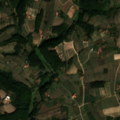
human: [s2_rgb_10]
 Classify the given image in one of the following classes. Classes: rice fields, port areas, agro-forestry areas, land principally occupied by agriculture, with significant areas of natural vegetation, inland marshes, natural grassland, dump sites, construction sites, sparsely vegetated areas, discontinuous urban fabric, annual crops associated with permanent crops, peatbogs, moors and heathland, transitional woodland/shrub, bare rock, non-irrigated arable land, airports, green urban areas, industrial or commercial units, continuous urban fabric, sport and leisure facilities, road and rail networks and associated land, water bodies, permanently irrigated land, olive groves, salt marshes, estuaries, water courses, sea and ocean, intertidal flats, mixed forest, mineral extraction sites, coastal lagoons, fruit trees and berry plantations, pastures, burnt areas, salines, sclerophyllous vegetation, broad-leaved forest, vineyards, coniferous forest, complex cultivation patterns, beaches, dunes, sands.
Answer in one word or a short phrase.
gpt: complex cultivation patterns, land principally occupied by agriculture, with significant areas of natural vegetation, broad-leaved forest